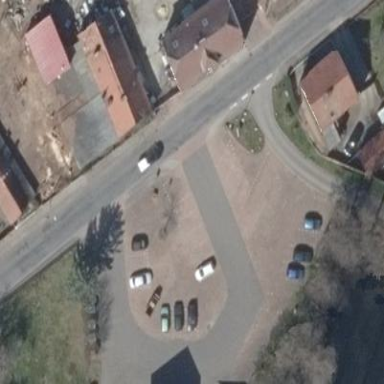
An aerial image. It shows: Parking area.